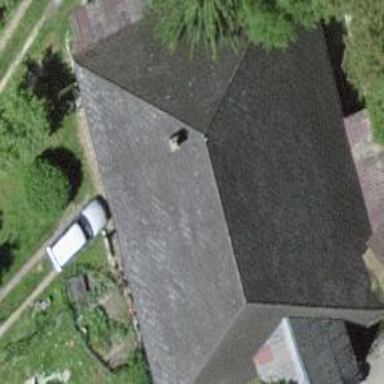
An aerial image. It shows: Farm building.